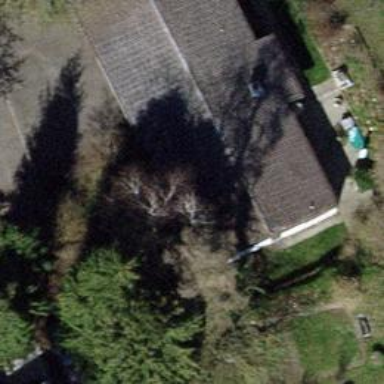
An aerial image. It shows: Gabled roof house.